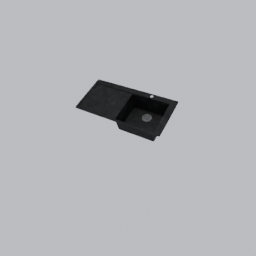
Label: appliances